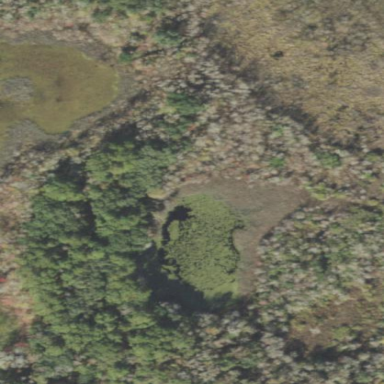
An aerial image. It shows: Marsh wetland.